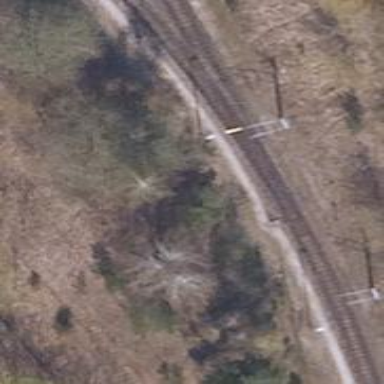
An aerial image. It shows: Railway switch.